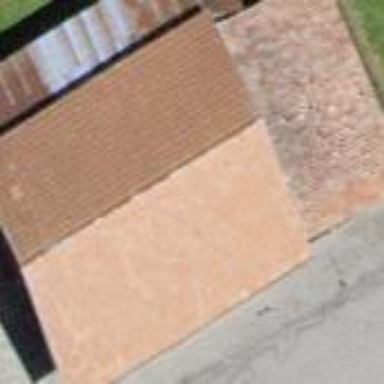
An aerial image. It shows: Barn.